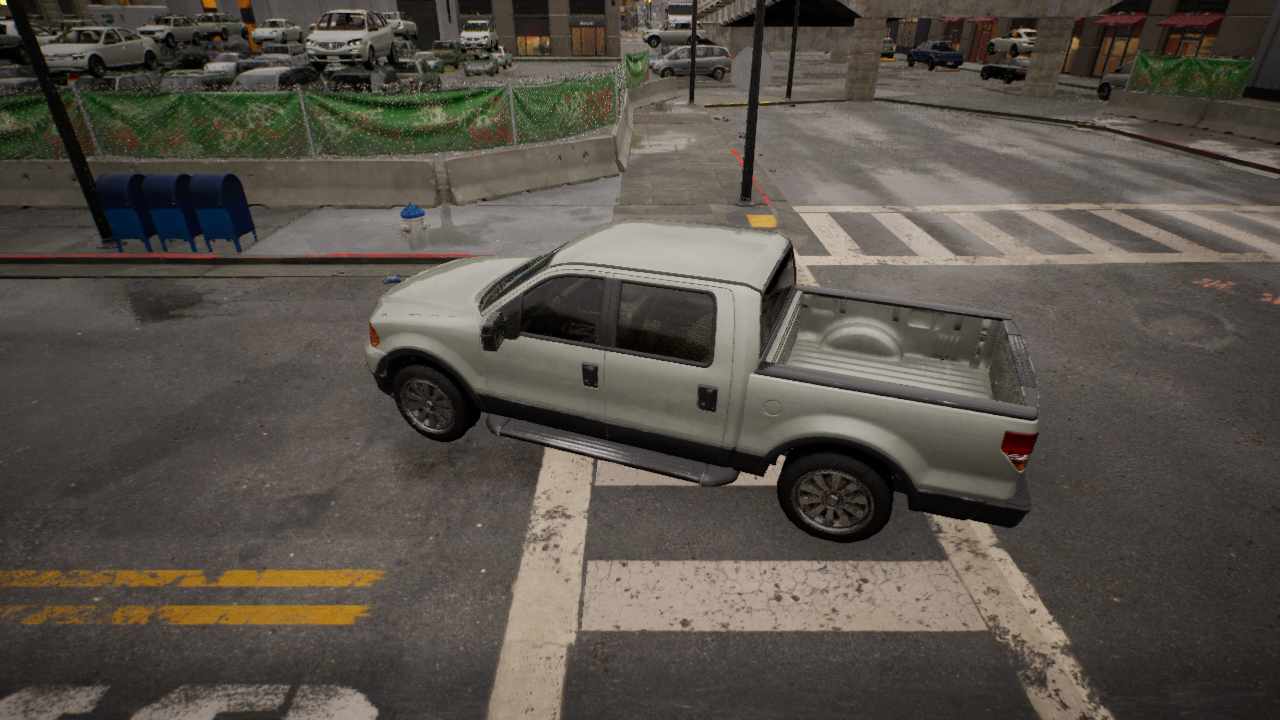
Venue: intersection
Lighting: golden hour
Vehicle rig: pickup